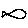
Label: fish